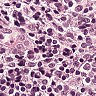
Metastatic tissue present: no